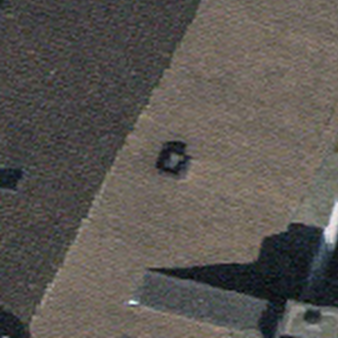
Label: other